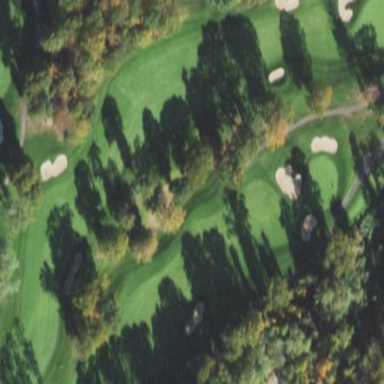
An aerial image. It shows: Golf fairway in the image.